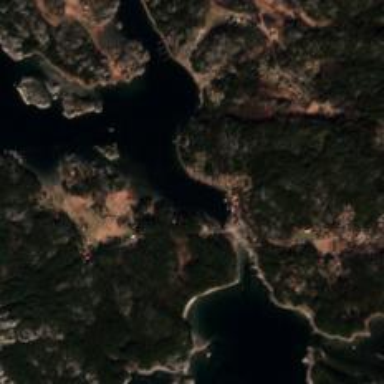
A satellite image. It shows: Beautiful bay with natural surroundings.